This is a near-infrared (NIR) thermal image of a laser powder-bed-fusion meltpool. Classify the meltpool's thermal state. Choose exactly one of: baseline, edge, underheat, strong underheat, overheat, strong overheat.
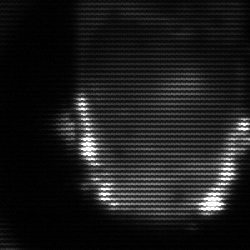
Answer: baseline